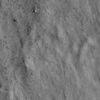
Label: not_dusty